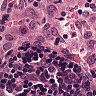
Metastatic tissue present: no